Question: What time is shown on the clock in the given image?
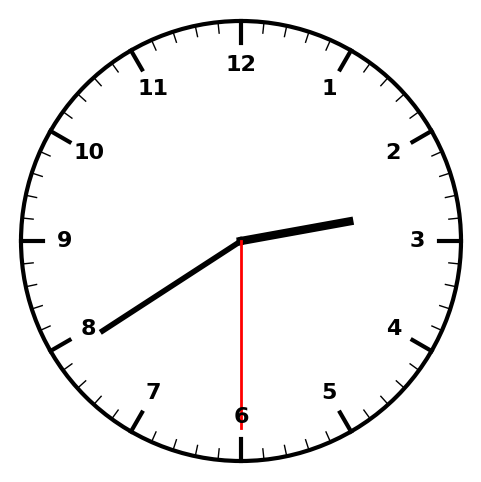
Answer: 02:39:30